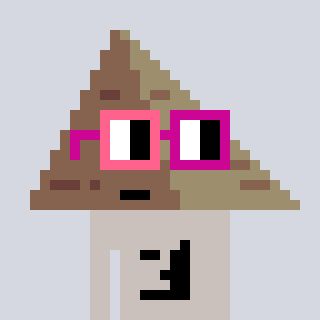
a pixel art character with square pink and red glasses, a pyramid-shaped head and a foggrey-colored body on a cool background